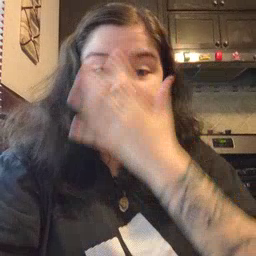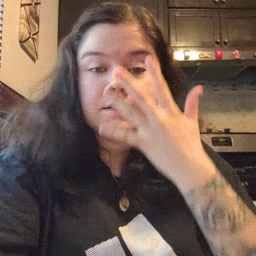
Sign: face